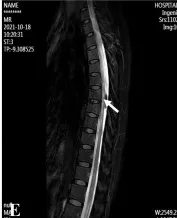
Magnetic resonance imagings of the brain and spinal cord. (D, E) Cervical and thoracic cord lesions at the last attack.
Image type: radiology (mri)